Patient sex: M
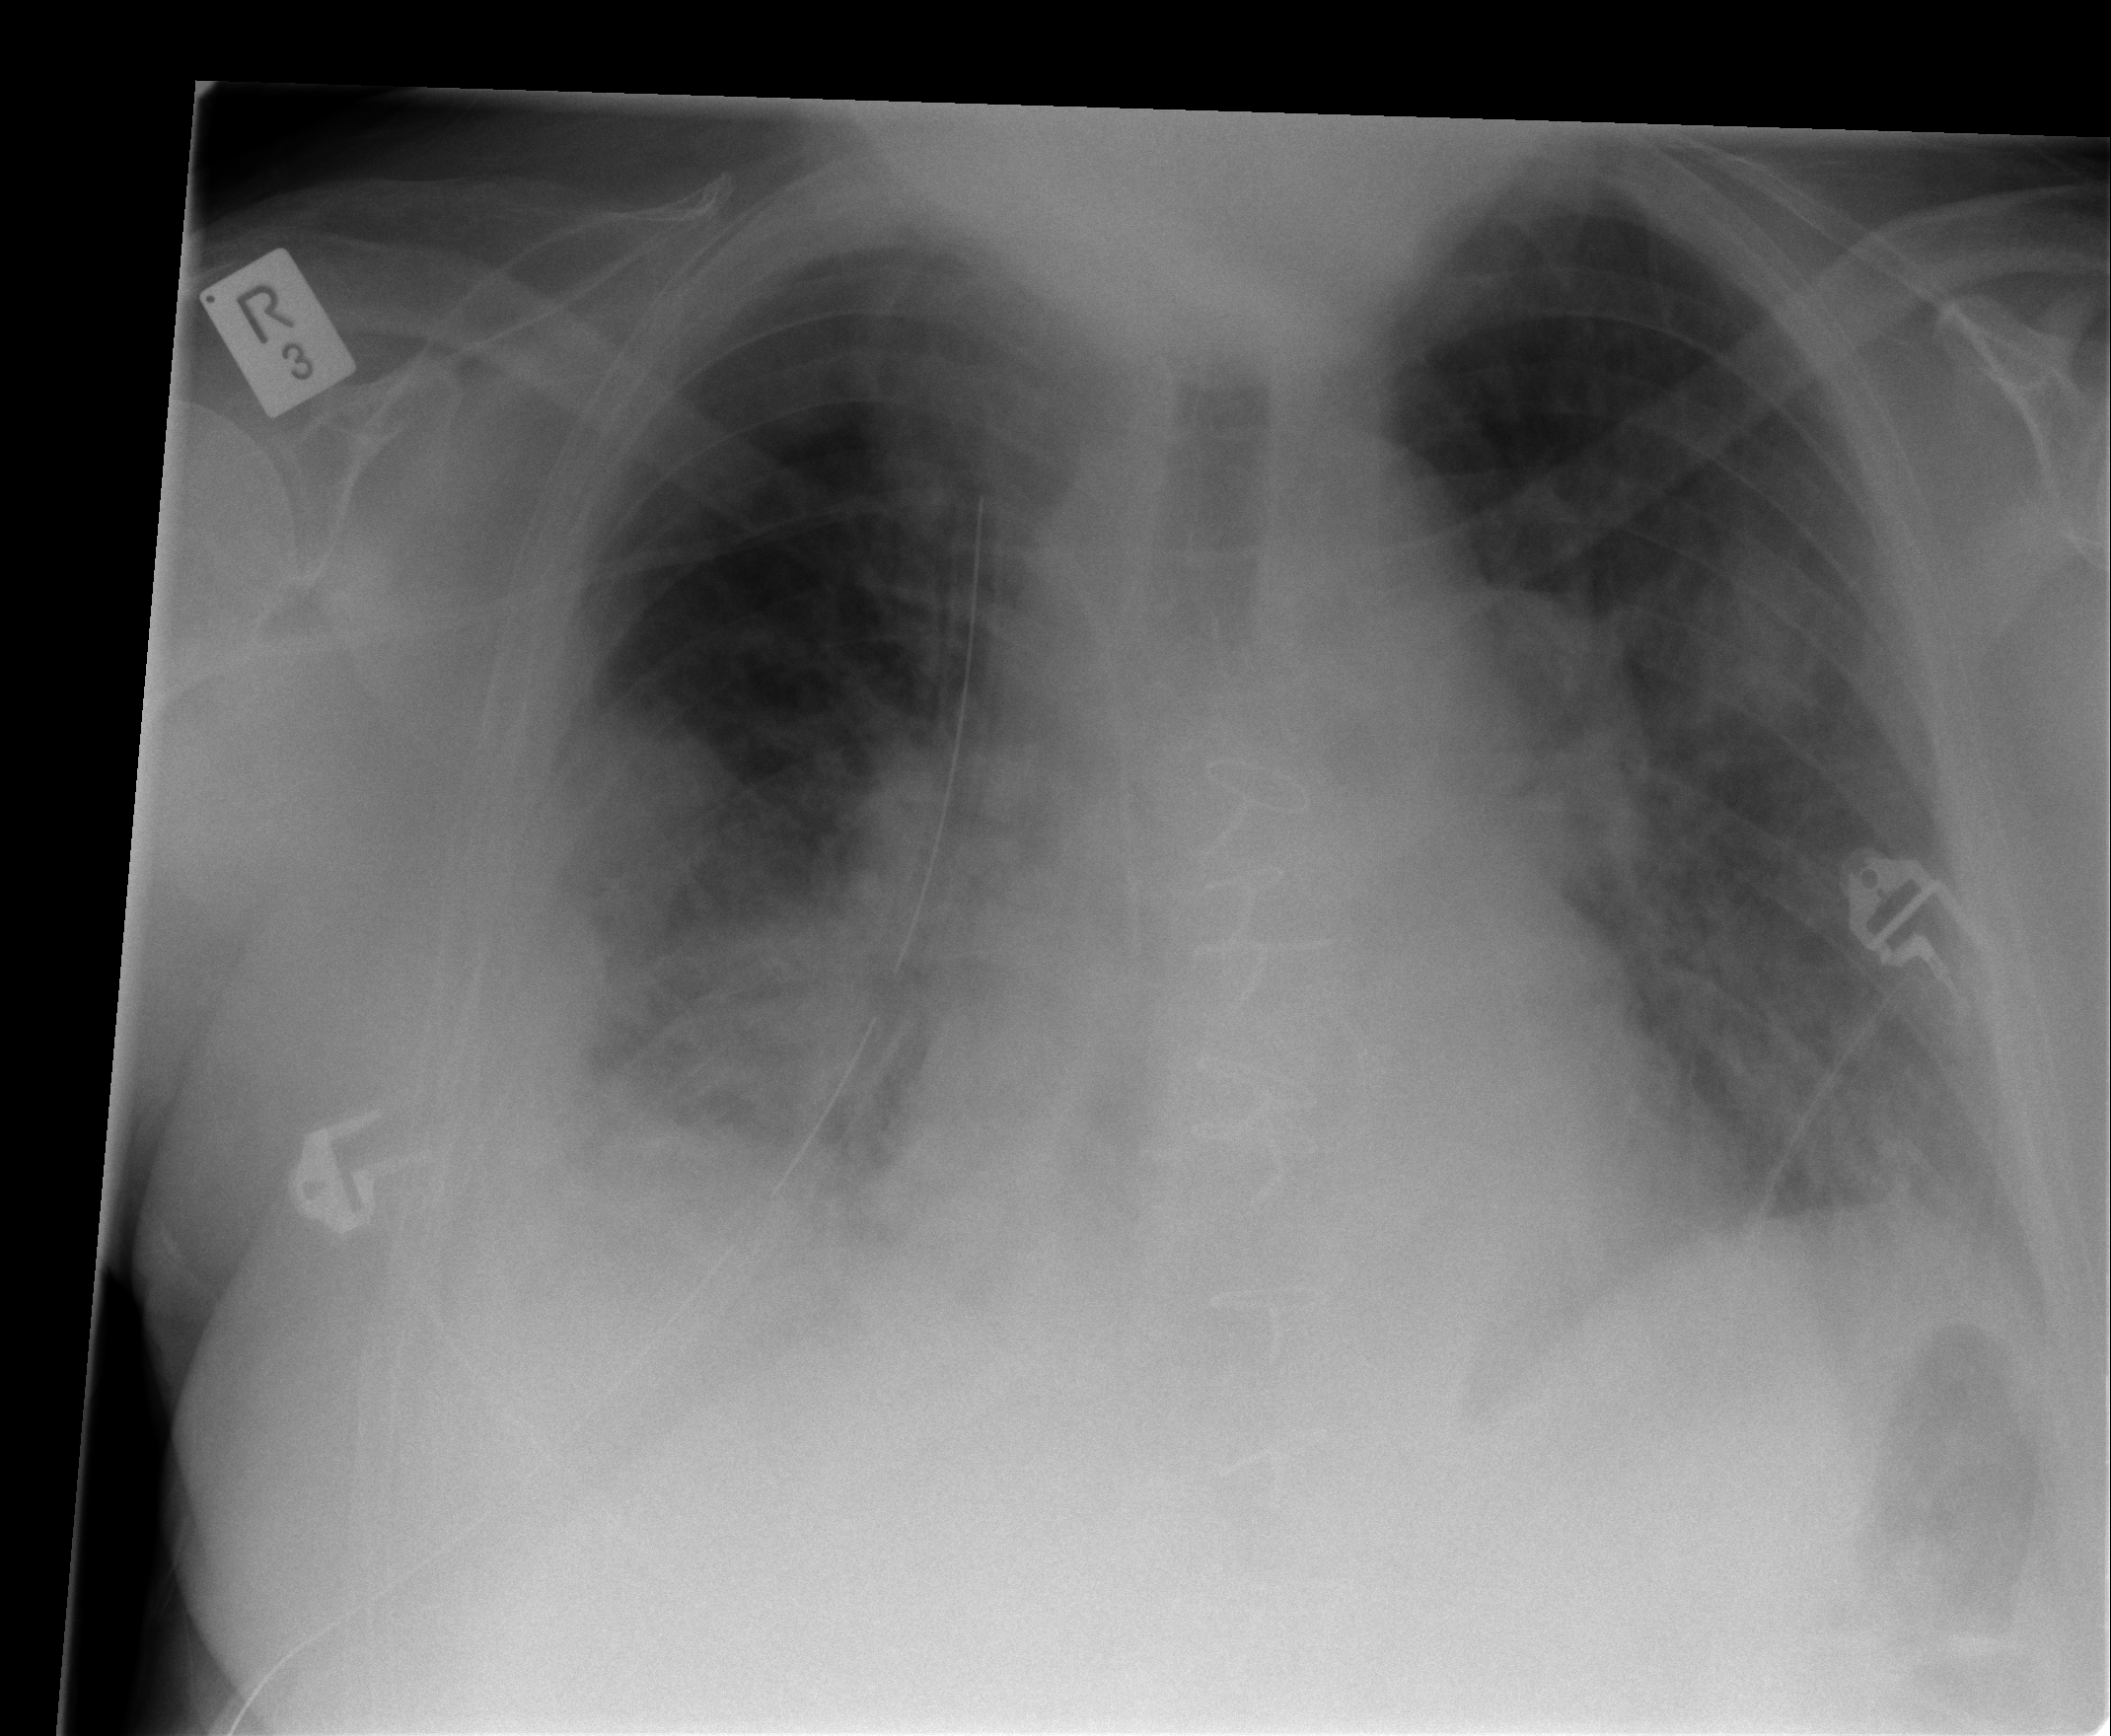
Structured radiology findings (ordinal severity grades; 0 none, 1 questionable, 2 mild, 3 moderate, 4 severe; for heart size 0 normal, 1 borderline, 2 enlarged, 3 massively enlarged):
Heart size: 2
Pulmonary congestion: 3
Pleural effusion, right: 3
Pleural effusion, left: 2
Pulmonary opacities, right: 2
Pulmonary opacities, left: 2
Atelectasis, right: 3
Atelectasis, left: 3